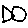
Label: fish